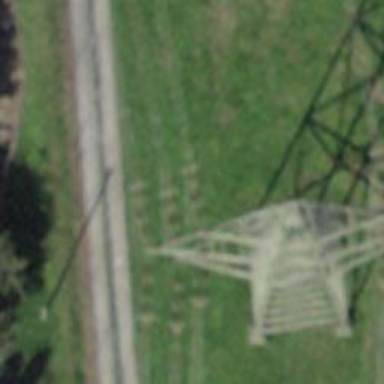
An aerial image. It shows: Power line in the image.